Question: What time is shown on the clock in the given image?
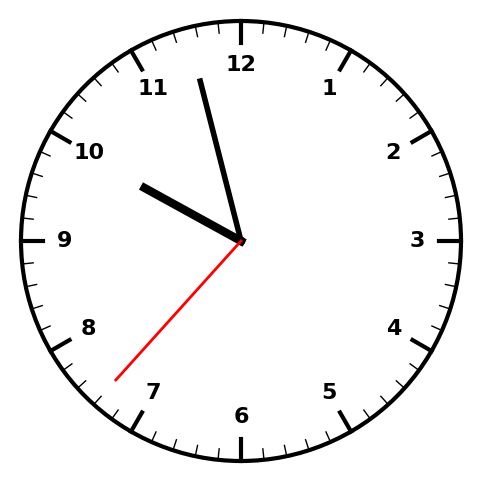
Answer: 09:57:37